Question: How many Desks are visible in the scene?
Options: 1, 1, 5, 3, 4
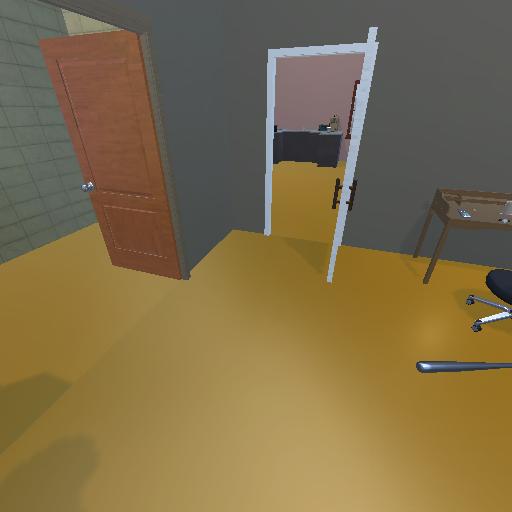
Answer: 1